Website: lowes
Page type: account-selection
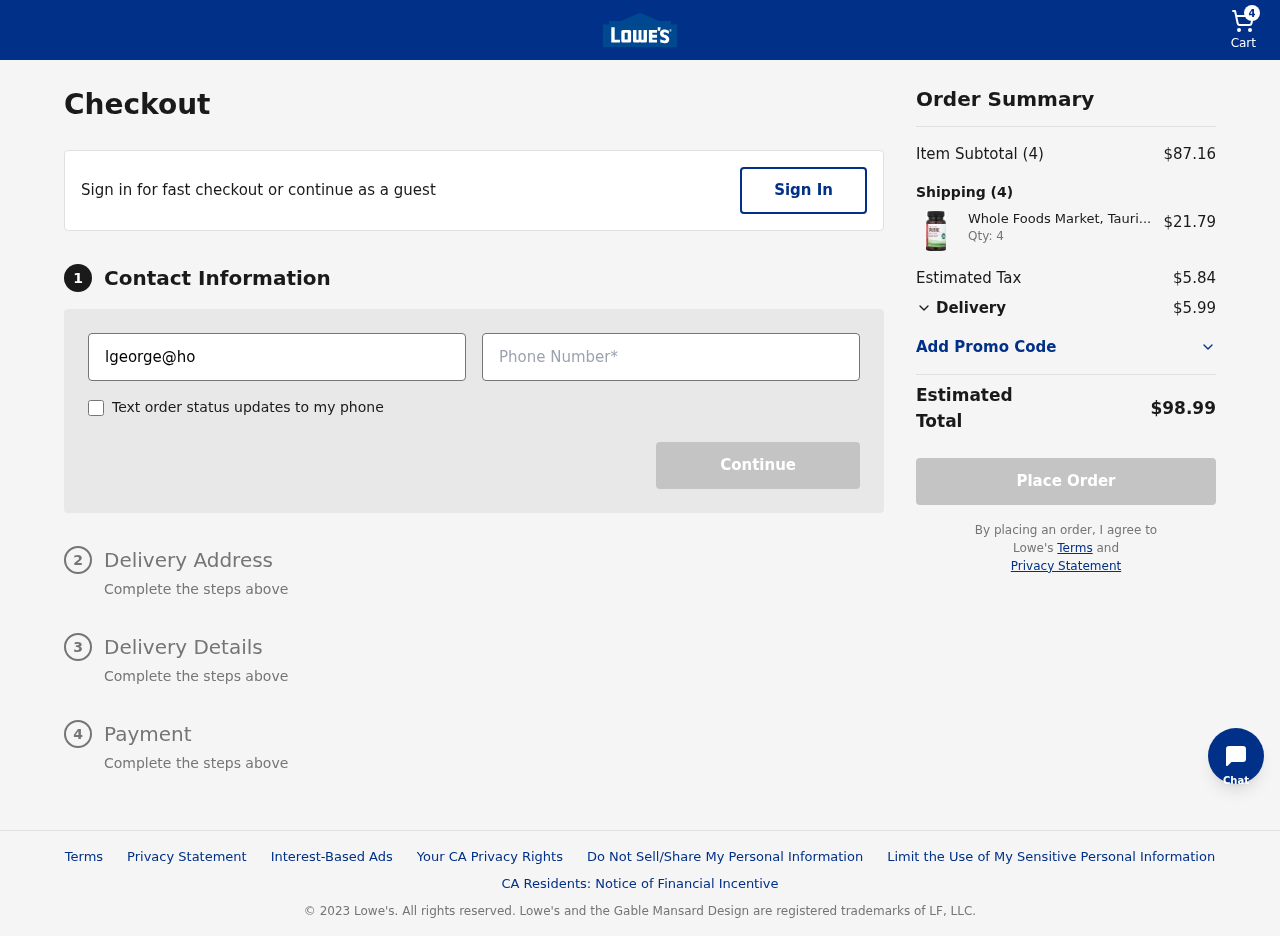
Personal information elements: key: PII_EMAIL
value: lgeorge@hotmail.com
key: PII_PHONE
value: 4758421524
Product elements: key: PRODUCT1_NAME
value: Whole Foods Market, Taurine 500mg, 60 ct
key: PRODUCT1_PRICE
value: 21.79
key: PRODUCT1_QUANTITY
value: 4
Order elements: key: ORDER_NUM_ITEMS
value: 4
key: ORDER_SUBTOTAL
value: $87.16
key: ORDER_TAX
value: $5.84
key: ORDER_SHIPPING_COST
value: $5.99
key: ORDER_TOTAL
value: $98.99